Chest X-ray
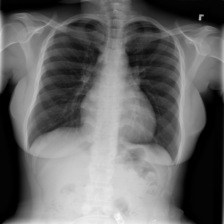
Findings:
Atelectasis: negative
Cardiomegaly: negative
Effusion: negative
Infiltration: negative
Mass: negative
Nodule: negative
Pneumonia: negative
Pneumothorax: negative
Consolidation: negative
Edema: negative
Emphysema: negative
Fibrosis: negative
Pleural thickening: negative
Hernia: negative